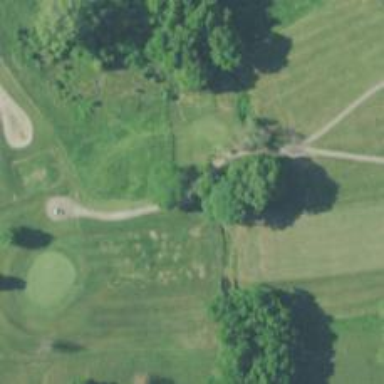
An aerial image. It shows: Service road designated as golf cart path.